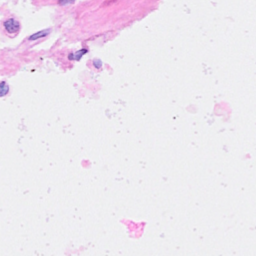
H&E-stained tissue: Breast